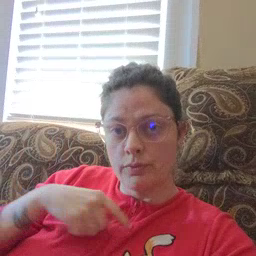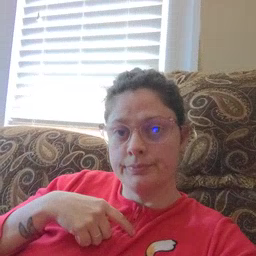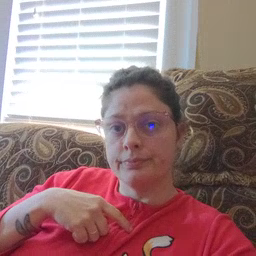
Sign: for